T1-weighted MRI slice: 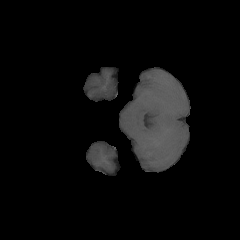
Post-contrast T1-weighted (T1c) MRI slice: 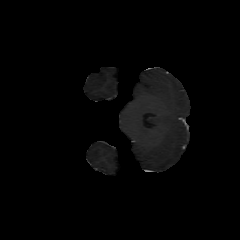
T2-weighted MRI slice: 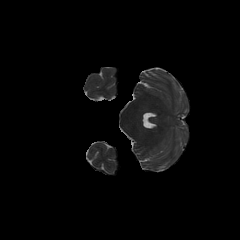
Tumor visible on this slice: no